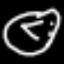
Label: clock